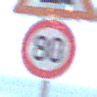
Verkehrszeichen: Geschwindigkeit80
Zusatzzeichen oben: UnebeneFahrbahn
Umgebung: Outdoor, Urban
Tageszeit: MorningAfternoon
Wetter: Clear
Licht: Natural
Jahreszeit: NotSpecified
Kontrast: HighContrast